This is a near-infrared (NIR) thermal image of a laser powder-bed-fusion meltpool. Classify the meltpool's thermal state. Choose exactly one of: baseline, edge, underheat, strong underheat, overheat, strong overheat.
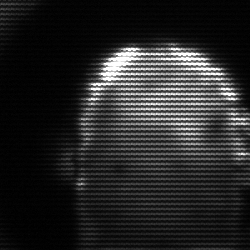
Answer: baseline